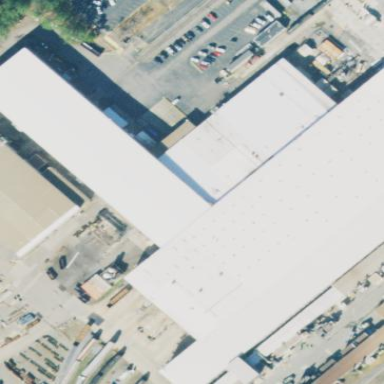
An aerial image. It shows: Building.